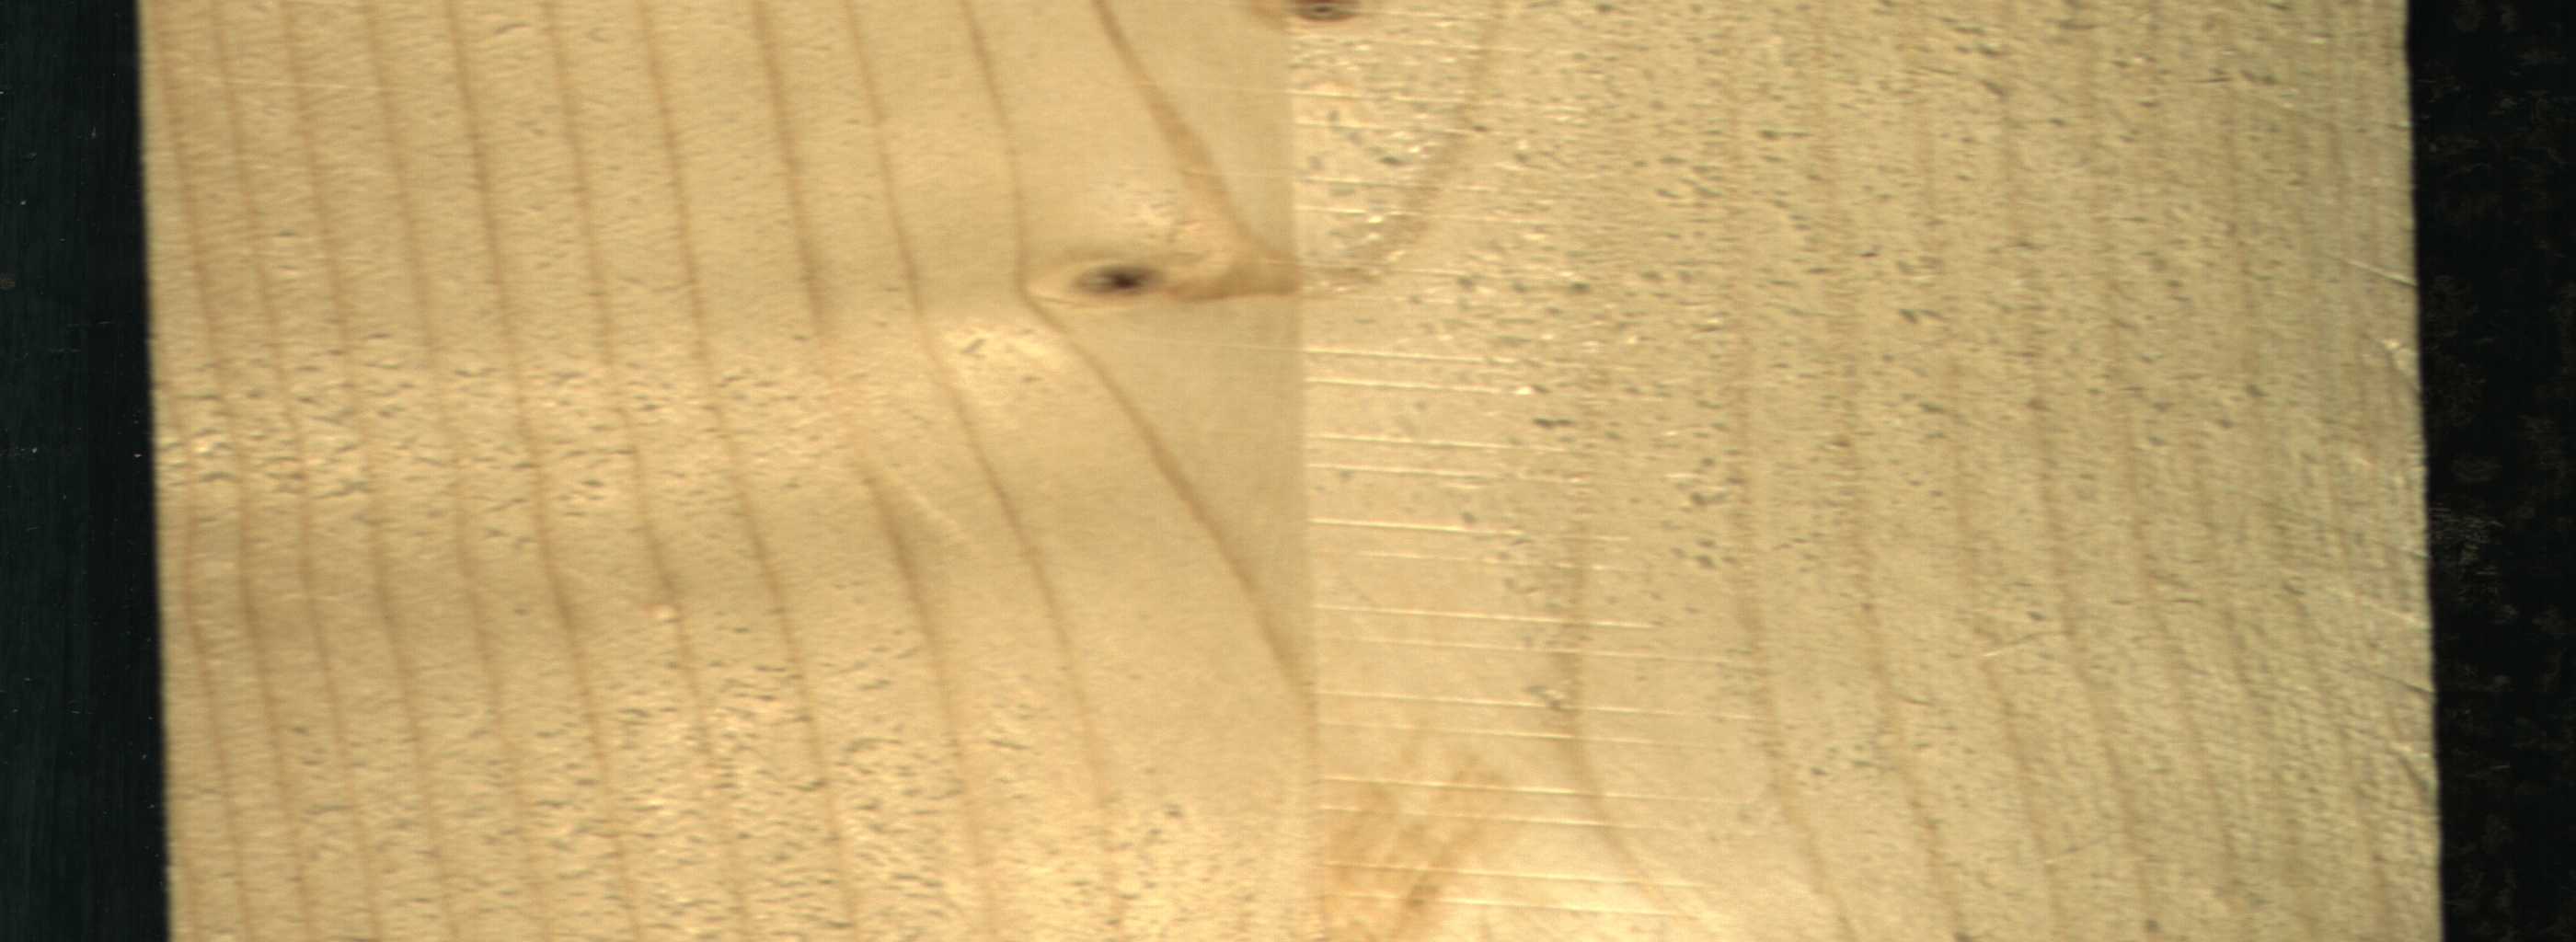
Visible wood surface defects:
Live_Knot
Live_Knot